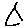
Label: triangle